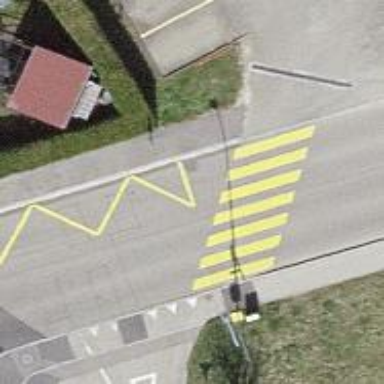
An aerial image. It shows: Uncontrolled zebra crossing.